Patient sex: M
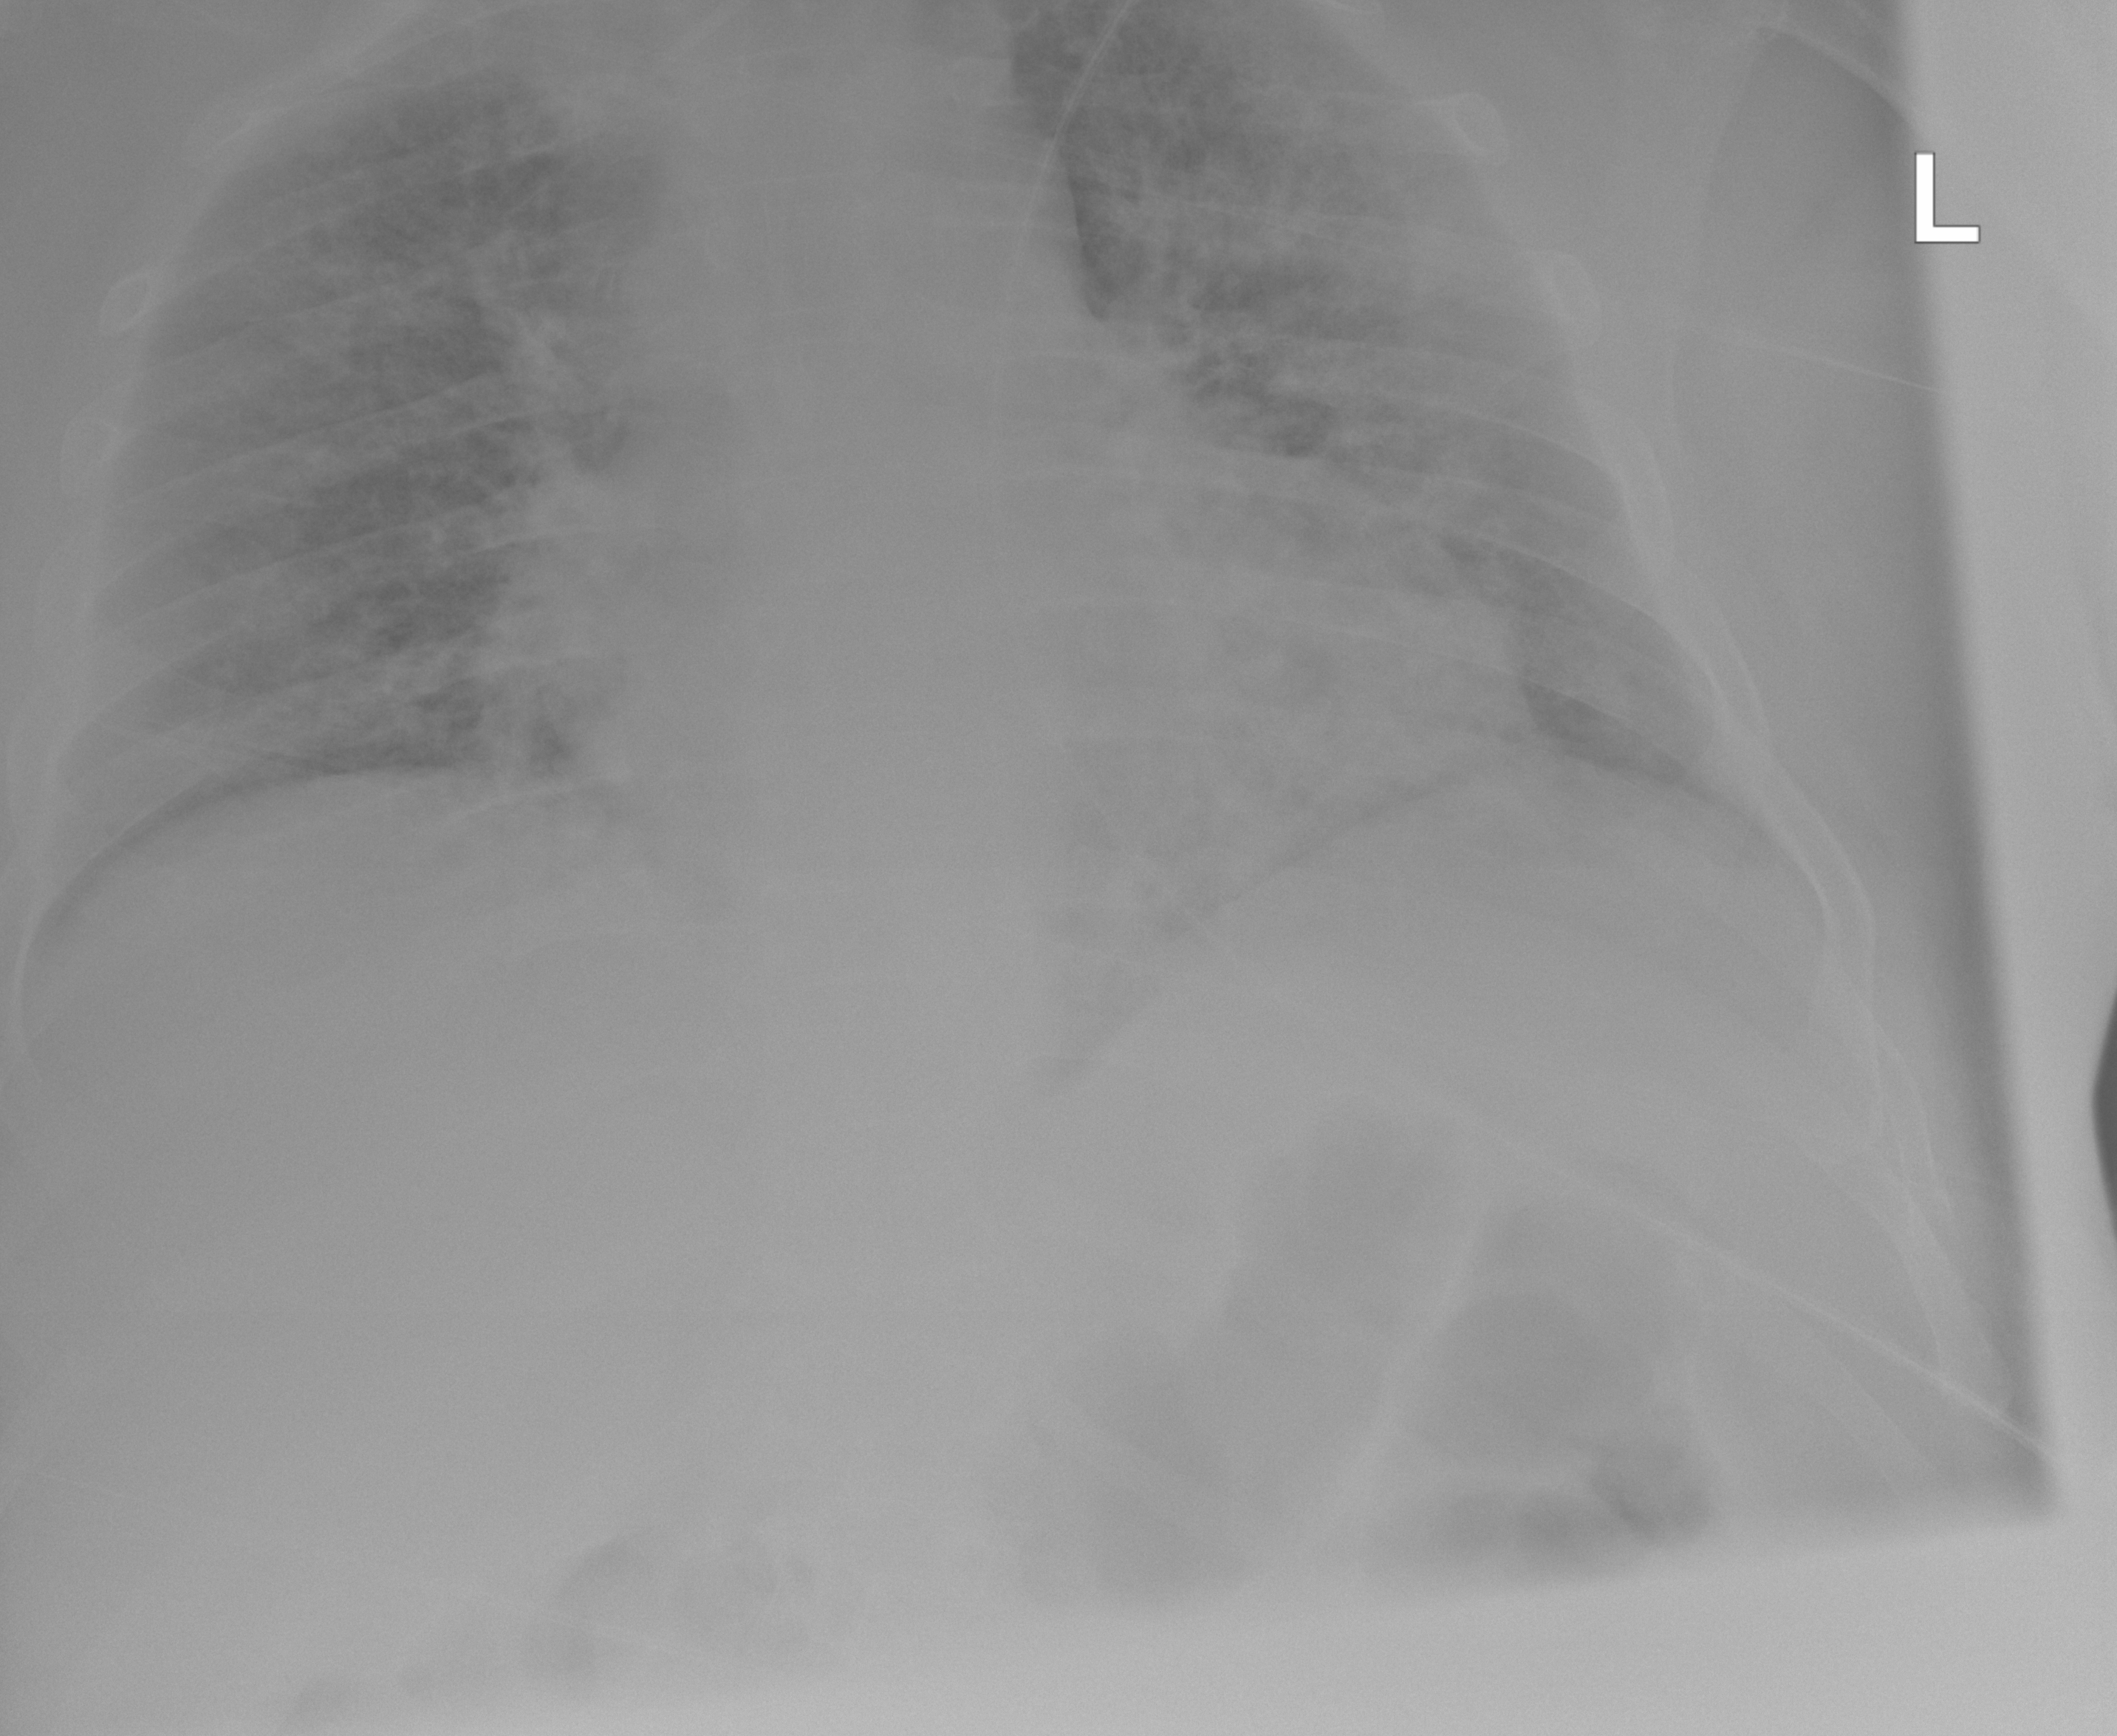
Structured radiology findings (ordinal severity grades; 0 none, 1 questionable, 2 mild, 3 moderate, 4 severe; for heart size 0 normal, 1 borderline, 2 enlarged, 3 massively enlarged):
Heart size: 2
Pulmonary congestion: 3
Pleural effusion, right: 0
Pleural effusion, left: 0
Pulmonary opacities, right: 2
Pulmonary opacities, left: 2
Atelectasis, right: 0
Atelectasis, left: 0